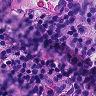
Metastatic tissue present: no